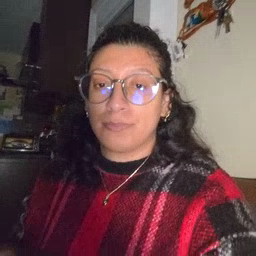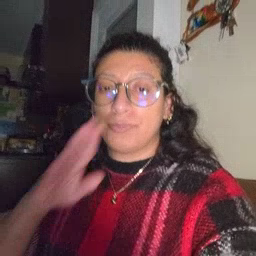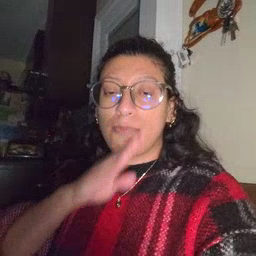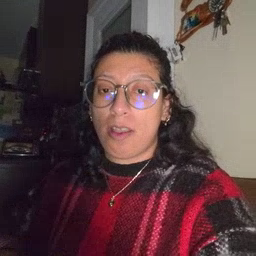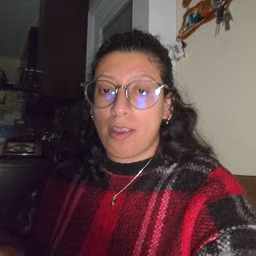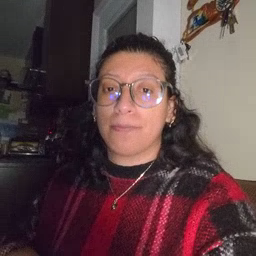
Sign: quiet